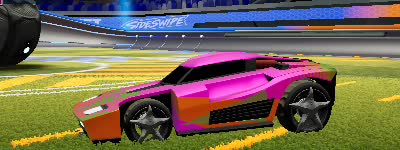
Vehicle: breakout